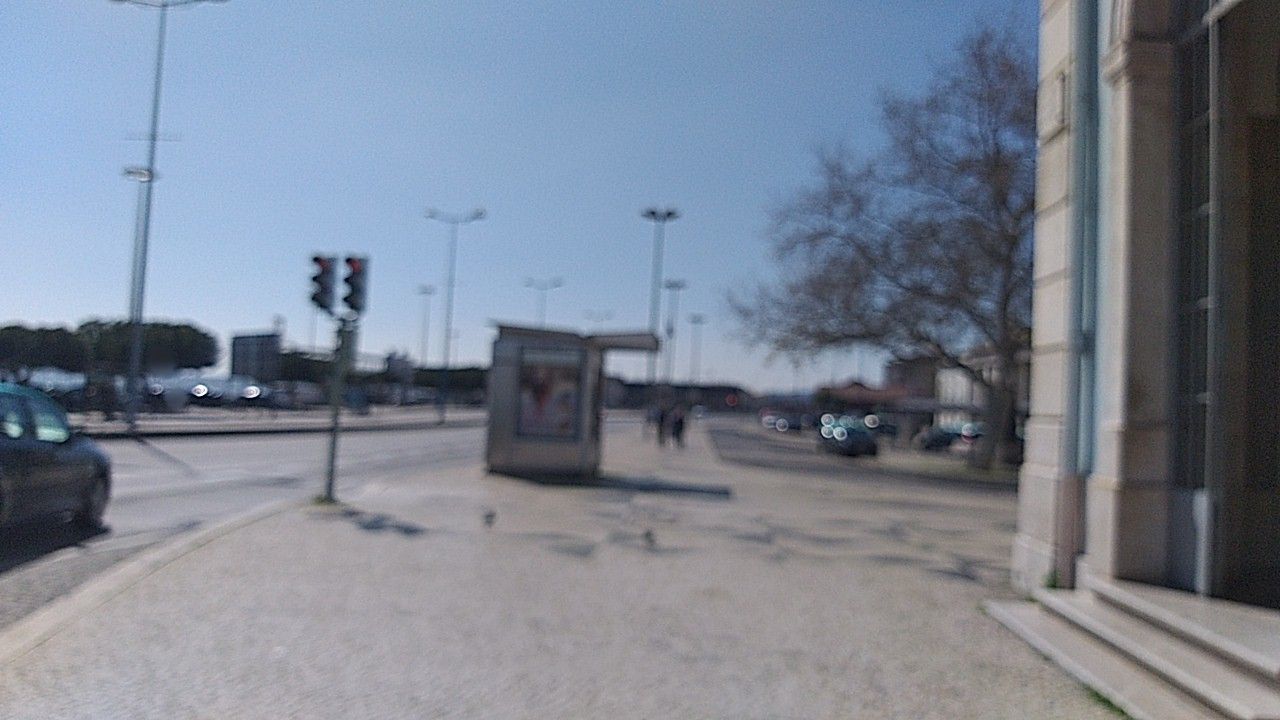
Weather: clear
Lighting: day
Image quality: good
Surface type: walking surface
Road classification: footway
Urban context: urban centre
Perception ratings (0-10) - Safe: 2.16, Lively: 8.57, Beautiful: 6.03, Boring: 5.24, Depressing: 2.4, Wealthy: 8.46